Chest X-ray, AP view. Patient: 23 years old, sex F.
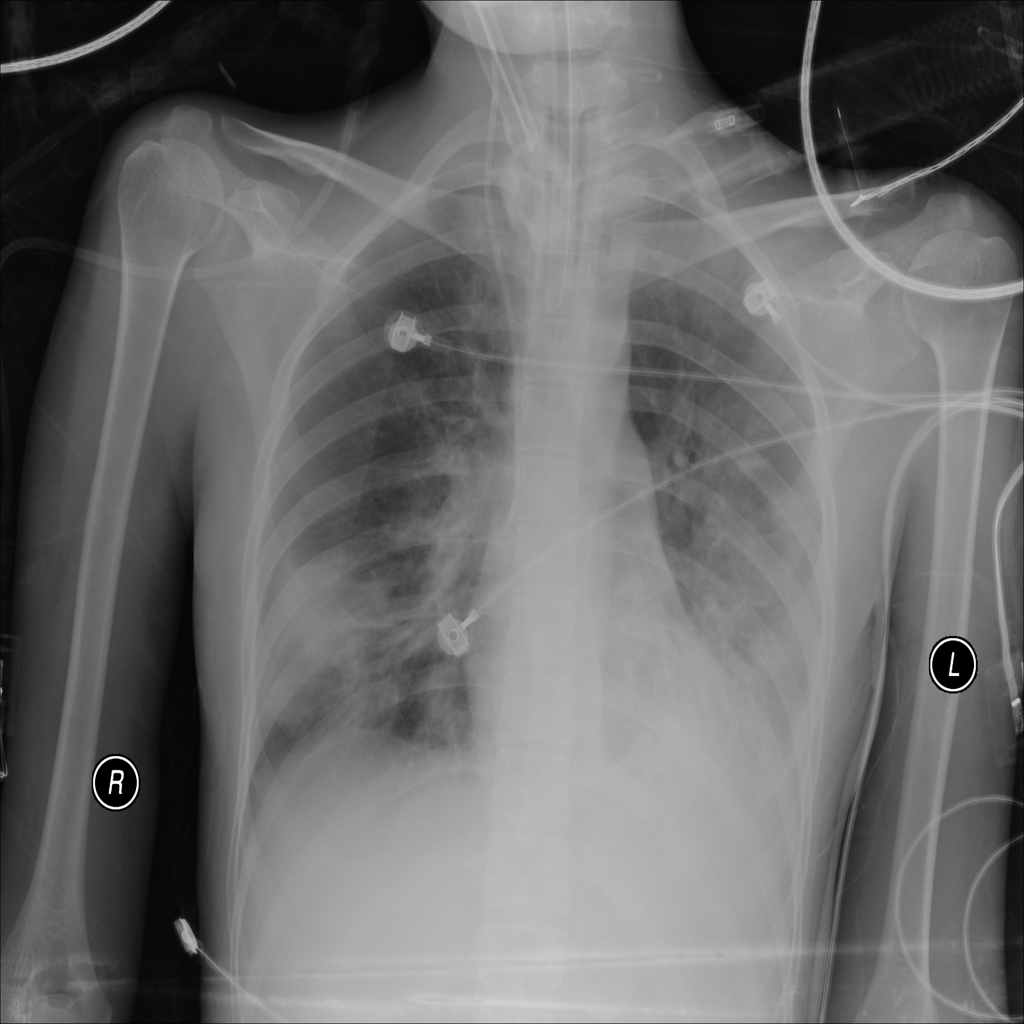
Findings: Consolidation, Effusion, Infiltration, Mass